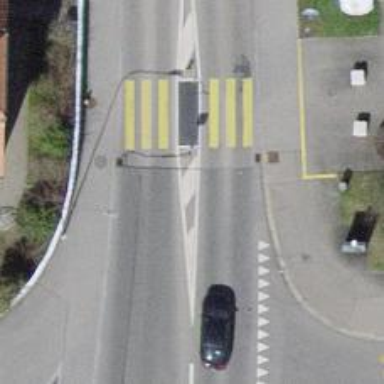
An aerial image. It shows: Secondary road with asphalt surface. There is designated cycle lane on the left side.